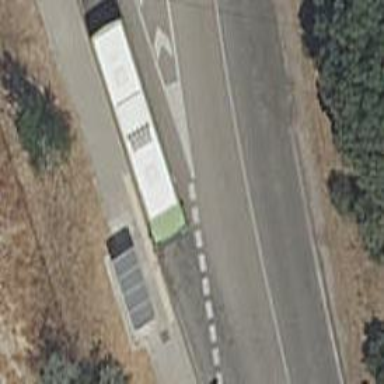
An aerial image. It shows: Public transport stop position.